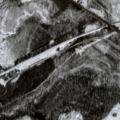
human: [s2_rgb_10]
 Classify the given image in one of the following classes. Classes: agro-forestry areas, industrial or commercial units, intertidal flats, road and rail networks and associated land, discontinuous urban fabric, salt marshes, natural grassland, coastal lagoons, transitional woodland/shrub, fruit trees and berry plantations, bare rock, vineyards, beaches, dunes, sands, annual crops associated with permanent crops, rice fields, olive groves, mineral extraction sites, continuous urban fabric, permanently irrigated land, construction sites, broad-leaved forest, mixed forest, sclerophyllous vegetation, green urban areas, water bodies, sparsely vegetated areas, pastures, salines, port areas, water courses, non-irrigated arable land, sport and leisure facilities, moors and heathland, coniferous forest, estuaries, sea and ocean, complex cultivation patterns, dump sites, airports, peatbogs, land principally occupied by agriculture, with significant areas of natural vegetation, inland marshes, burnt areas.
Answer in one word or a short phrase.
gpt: coniferous forest, mixed forest, transitional woodland/shrub, peatbogs